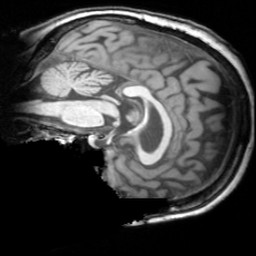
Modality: T1w
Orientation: sagittal
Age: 70
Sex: female
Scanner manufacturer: siemens
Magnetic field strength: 3 T
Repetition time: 1.62 s
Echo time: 0.003 s